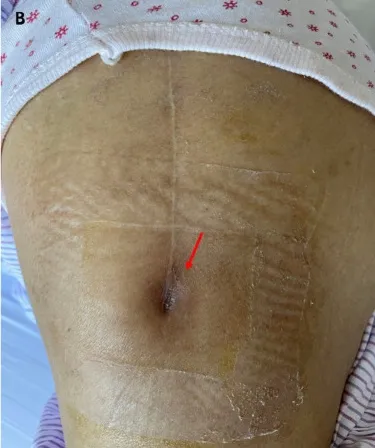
After. Antibiotic treatment.
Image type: medical_photograph (skin_photograph)